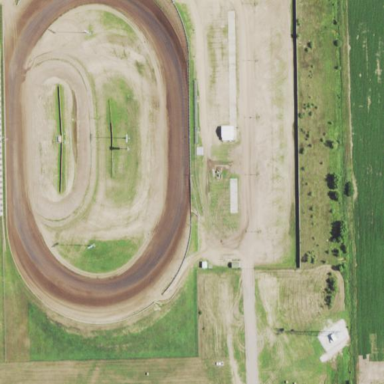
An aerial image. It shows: Sports center tailored for motor sports enthusiasts.